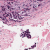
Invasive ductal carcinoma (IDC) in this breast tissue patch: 1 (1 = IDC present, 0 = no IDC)